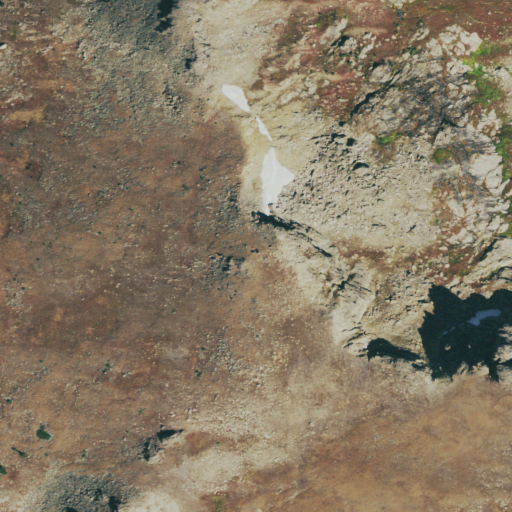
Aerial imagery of mountain in Colorado named Mount Craig containing shrub, grassland, and snow